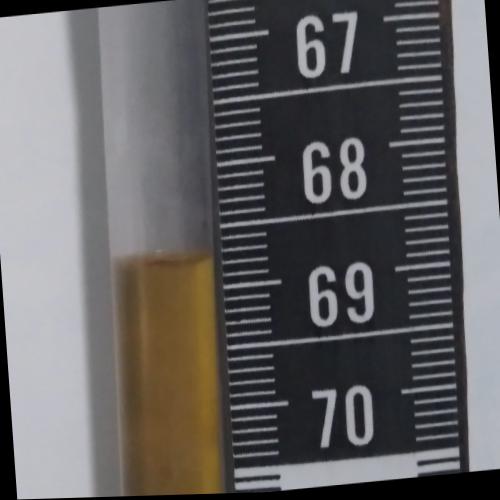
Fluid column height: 68.8 cm